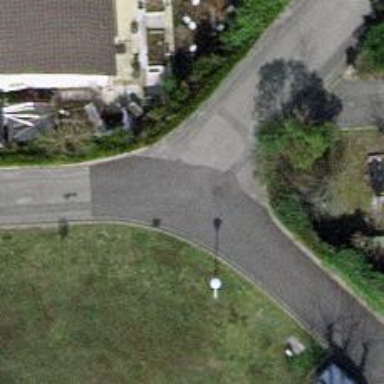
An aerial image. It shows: Residential road with asphalt surface.